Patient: sex F, age 73
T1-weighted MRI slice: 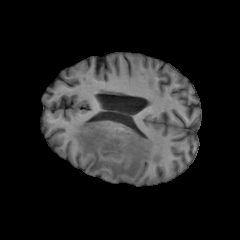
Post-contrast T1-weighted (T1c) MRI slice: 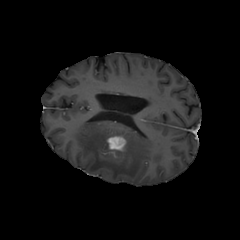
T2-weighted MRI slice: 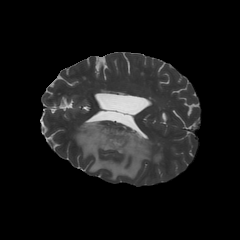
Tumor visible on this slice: yes
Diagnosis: Glioblastoma, IDH-wildtype
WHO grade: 4